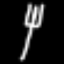
Label: fork